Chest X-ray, PA view. Patient: 43 years old, sex M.
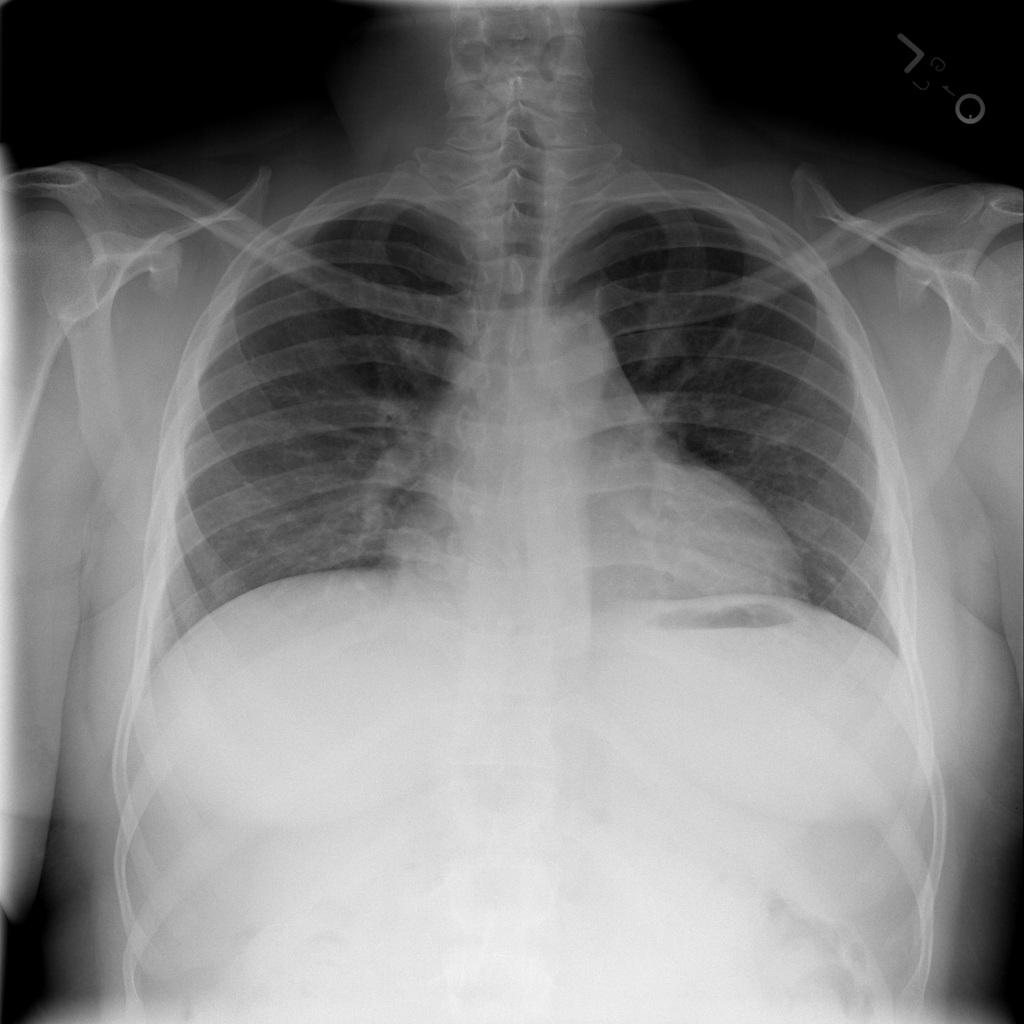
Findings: Cardiomegaly